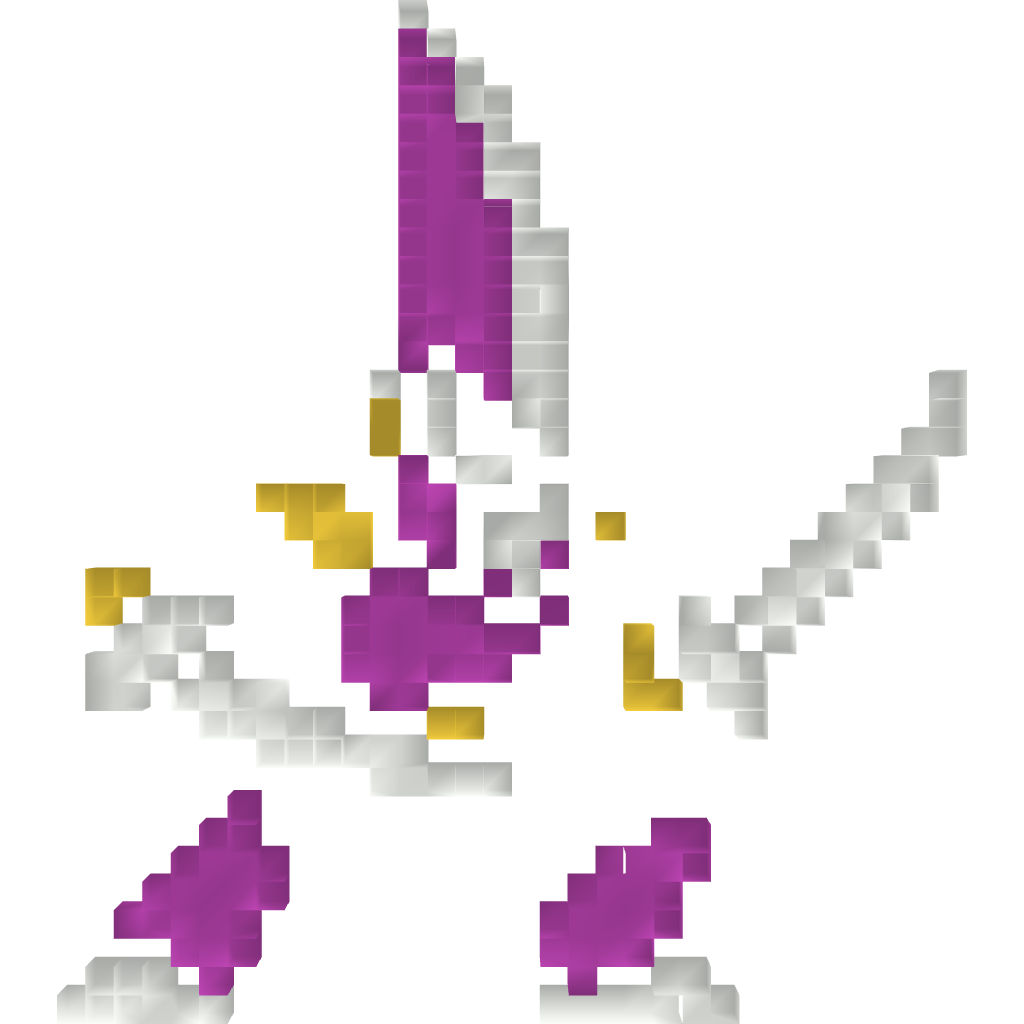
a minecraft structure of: Blademan (ErnieCIII)